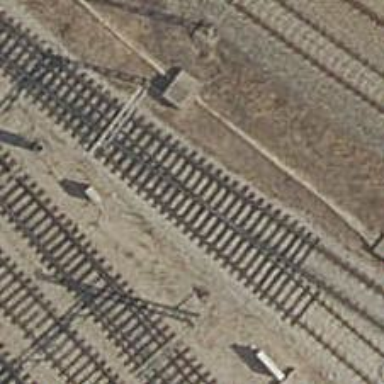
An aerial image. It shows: Railway with electrified contact lines.